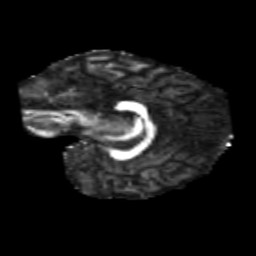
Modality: FA
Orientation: sagittal
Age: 23
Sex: female
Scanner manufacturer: siemens
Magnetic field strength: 3 T
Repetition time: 1.8 s
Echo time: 0.07 s